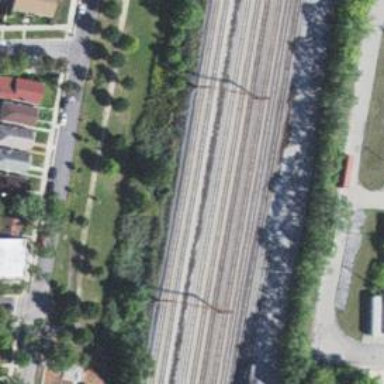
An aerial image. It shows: Railway tracks on embankment.